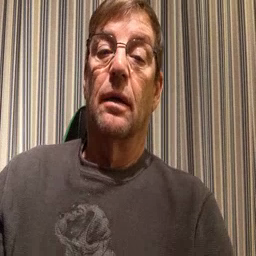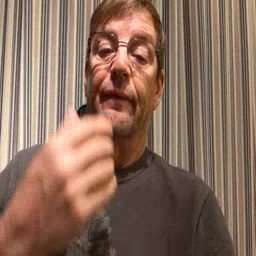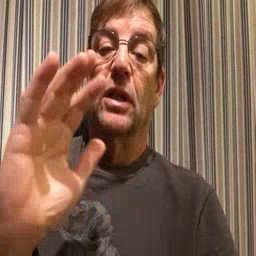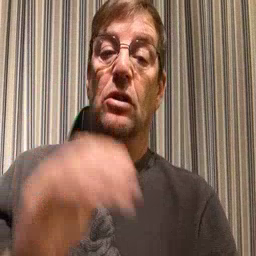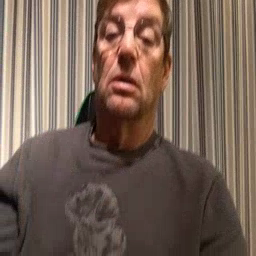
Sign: finish